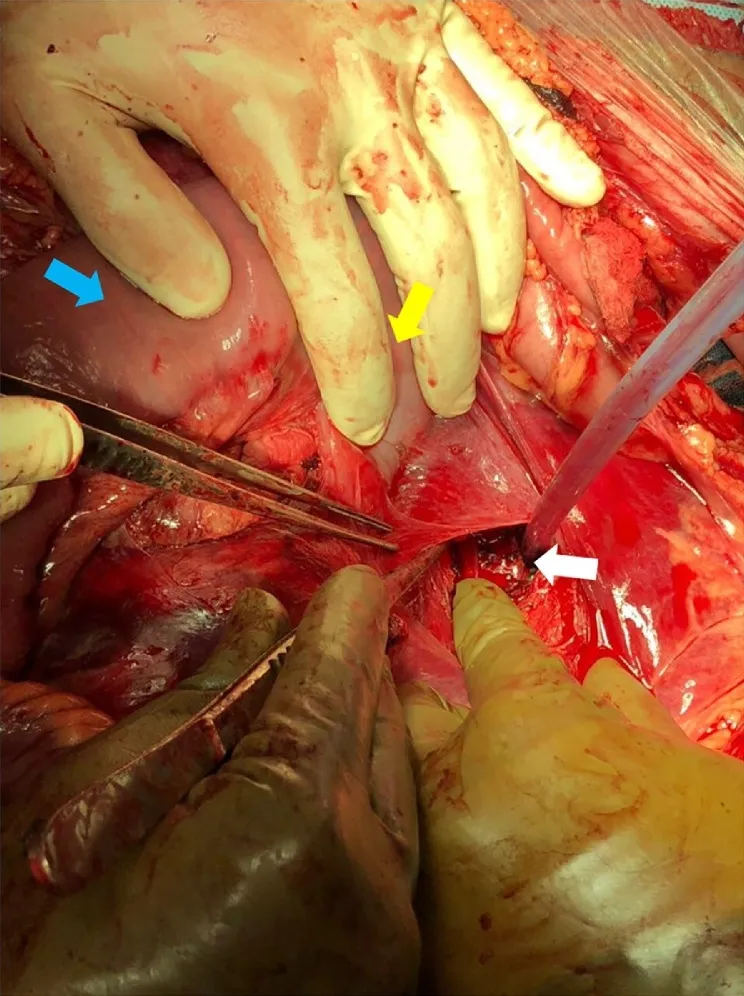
White arrow points at the pocket of pellets found in the retroperitoneum next to the aorta. Yellow arrow points at the duodenojejunal junction. Blue arrow points at the jejunum.
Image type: medical_photograph (other_medical_photograph)